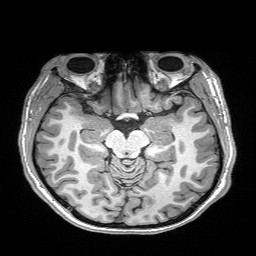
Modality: T1w
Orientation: coronal